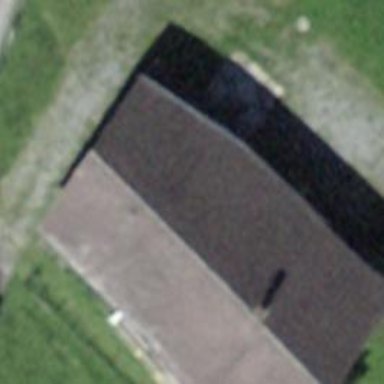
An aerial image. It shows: Farm building.